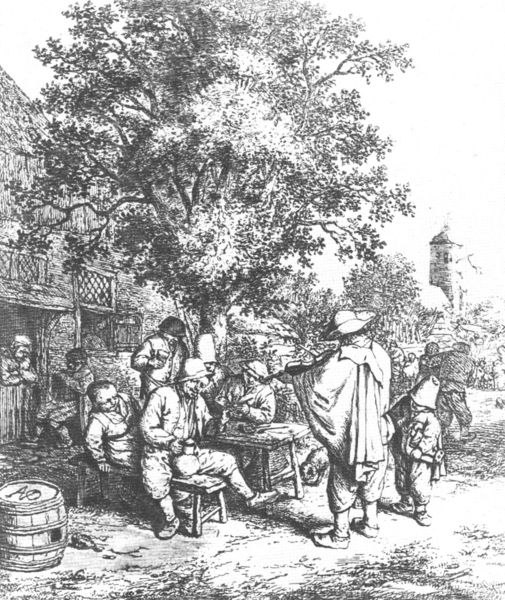
Titel: Der Violinspieler und der kleine Leiermann
Künstler: Adriaen van Ostade
Institution: Düsseldorf, Kunstmuseum
Schlagwörter: baum, dunkel, schatten, umhang, weiß, kirchturm, menschen, männer, schwarz, tisch, tische, zeichnung, haus, hund, tanz, gelage, getränke, kind, musik, musiker, bauern, genre, turm, garten, krug, hof, rast, bank, essen, kohle, fass, bänke, geige, aufmerksam, sonnenschein, verschieden, gezeichnet, wirtshaus, getummel, unübersichtlich, albrecht dürer, menshcen, fiedler, tisch bäume